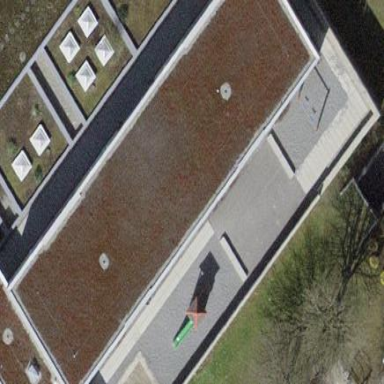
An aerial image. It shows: School building.